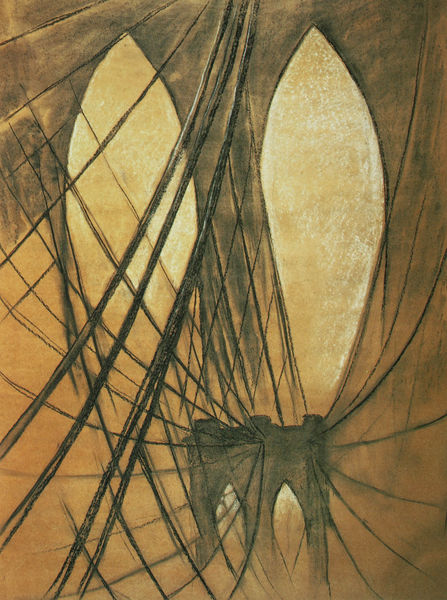
Titel: Brooklin Bridge
Künstler: Georgia O'Keeffe
Standort: New York
Institution: The Brooklyn Museum
Schlagwörter: dunkel, gelb, ocker, braun, fenster, hell, licht, schwarz, beige, brücke, gitter, stoff, netze, abstrakt, linien, seile, fäden, netz, hängebrücke, spannung, ellipse, kreuzen